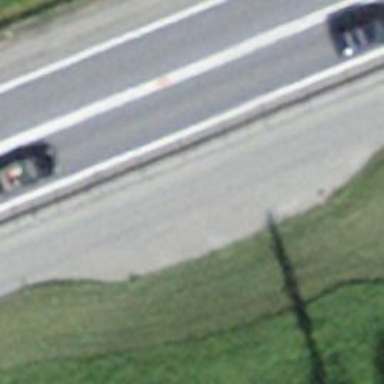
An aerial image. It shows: Passing place on the road.